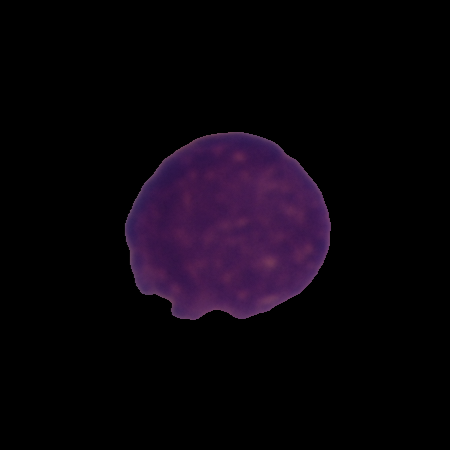
Label: healthy